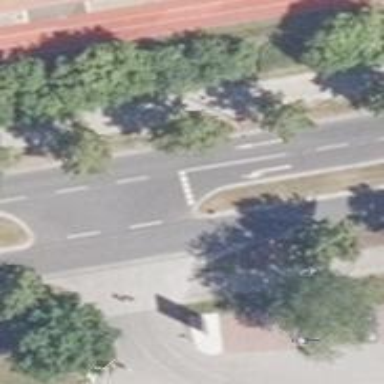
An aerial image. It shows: Road with "give way" sign.